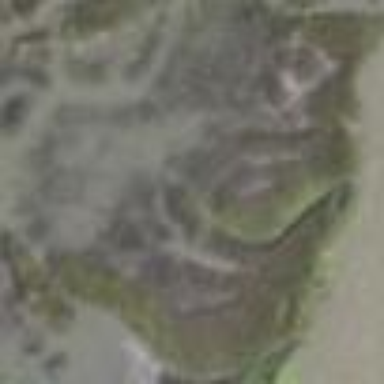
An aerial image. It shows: Tidal wetland characterized by saltmarsh vegetation.